Question: I have a big data frame in which I would like to flag the rows as follows:
within each group, I want to find whether any value is present in column. If so, mark those lines where same values appear.
this is my dataset with the desired flag values:

my try was the following:
'''
df %>%
group_by(attr) %>%
mutate(flag=ifelse(any(col1)==any(col2), 1, 0))
'''
but it does not work.
thanks in advance!
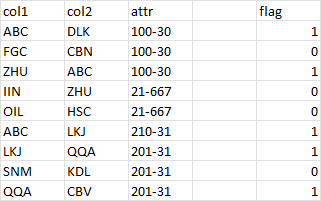
Answer: Please note: I am not sure if you made a typo in your dataframe for row ABC-LKJ 210-31.
You can use the or '|' so that the 1 returns for both of the rows where the values match per 'group_by'. You can use the following code:
'''
df <- data.frame(col1 = c("ABC", "FGC", "ZHU", "IIN", "OIL", "ABC", "LKJ", "SNM", "QQA"),
col2 = c("DLK", "CBN", "ABC", "ZHU", "HSC", "LJK", "QQA", "KDL", "CBV"),
attr = c("100-30", "100-30", "100-30", "21-667", "21-667", "210-31", "201-31", "201-31", "201-31"))
library(dplyr)
df %>%
group_by(attr) %>%
mutate(flag = ifelse(col1 %in% col2 | col2 %in% col1, 1, 0))
#> # A tibble: 9 x 4
#> # Groups: attr [4]
#> col1 col2 attr flag
#> <chr> <chr> <chr> <dbl>
#> 1 ABC DLK 100-30 1
#> 2 FGC CBN 100-30 0
#> 3 ZHU ABC 100-30 1
#> 4 IIN ZHU 21-667 0
#> 5 OIL HSC 21-667 0
#> 6 ABC LJK 210-31 0
#> 7 LKJ QQA 201-31 1
#> 8 SNM KDL 201-31 0
#> 9 QQA CBV 201-31 1
'''
<URL>